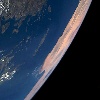
Label: water